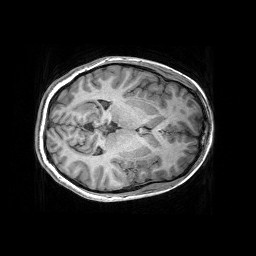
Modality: T1w
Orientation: axial
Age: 16
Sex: female
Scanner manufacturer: siemens
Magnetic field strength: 3 T
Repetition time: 2.53 s
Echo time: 0.00297 s